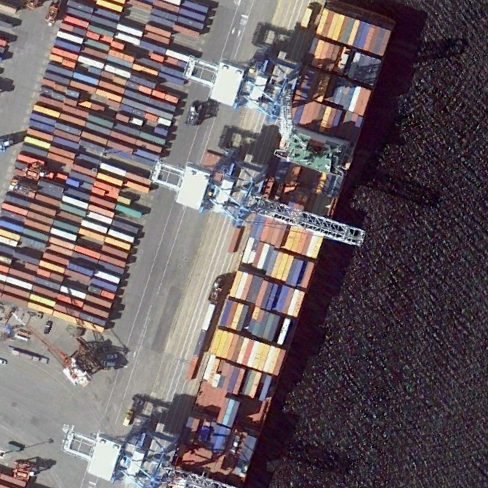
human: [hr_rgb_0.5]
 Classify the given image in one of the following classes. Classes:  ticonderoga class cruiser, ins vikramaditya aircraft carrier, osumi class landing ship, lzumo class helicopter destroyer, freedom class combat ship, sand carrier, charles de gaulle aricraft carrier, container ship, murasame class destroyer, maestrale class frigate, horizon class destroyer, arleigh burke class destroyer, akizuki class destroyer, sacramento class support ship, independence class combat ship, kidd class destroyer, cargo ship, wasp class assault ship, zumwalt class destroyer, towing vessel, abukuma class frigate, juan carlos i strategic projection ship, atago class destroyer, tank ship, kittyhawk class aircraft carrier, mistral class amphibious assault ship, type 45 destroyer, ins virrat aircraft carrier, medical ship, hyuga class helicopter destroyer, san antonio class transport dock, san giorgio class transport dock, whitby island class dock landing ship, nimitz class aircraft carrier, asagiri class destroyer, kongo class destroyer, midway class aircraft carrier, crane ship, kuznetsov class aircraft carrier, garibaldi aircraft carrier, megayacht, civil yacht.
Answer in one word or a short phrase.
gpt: Container ship